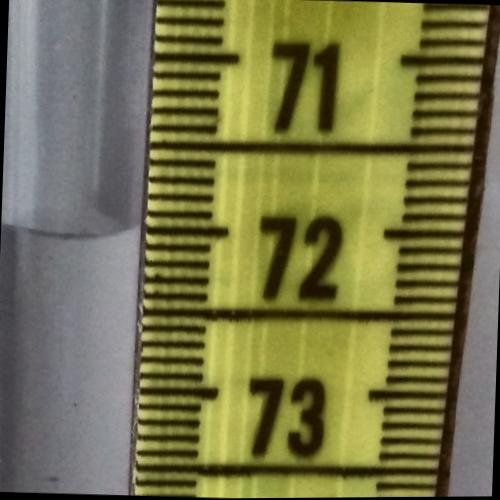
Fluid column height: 72.0 cm